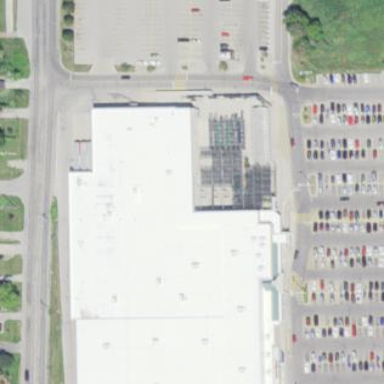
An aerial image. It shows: Building that serves as garden center.